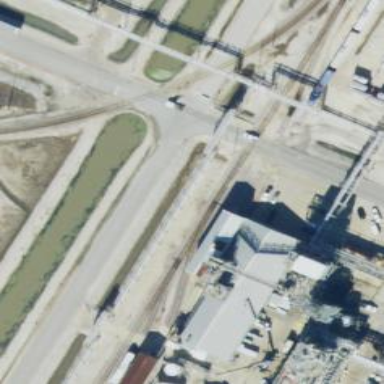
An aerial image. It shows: Industrial building.